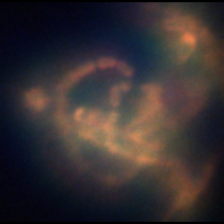
Taxon: Diatom_aggregate
Group: Diatoms